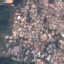
Land use / land cover class: Residential